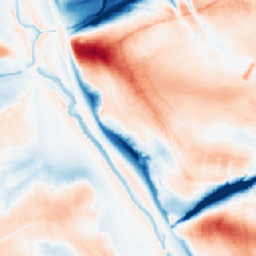
Category: classical
Decomposition family: gaussian_anisotropic
Decomposition parameters: sigma_x: 5
sigma_y: 20
Upsampling method: area
Upsampling parameters: scale: 8
Upsampling scale: 8